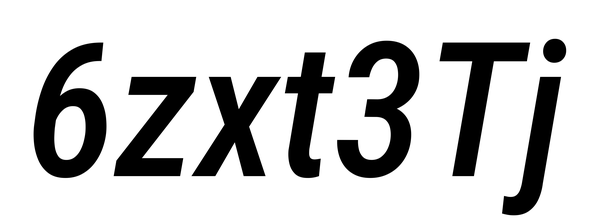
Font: Roboto-Italic_Condensed_Medium_Italic